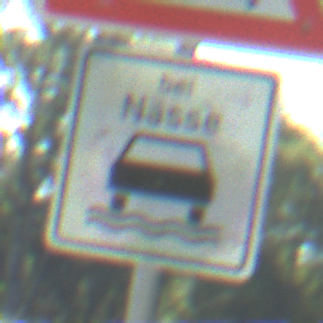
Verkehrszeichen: BeiNaesse
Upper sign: SchleuderOderRutschgefahr
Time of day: Midday
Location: Outdoor (Nature)
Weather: Clear
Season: NotSpecified
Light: Natural